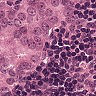
Metastatic tissue present: yes